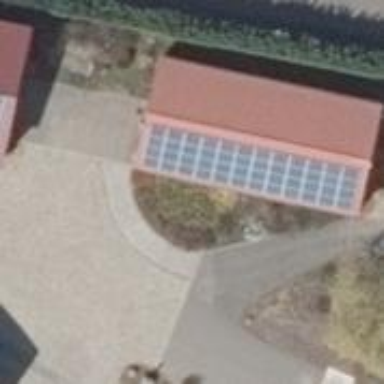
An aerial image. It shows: Solar-powered generator using photovoltaic technology. This small installation generates electricity through solar photovoltaic panels.